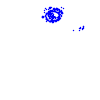
Particle: pion